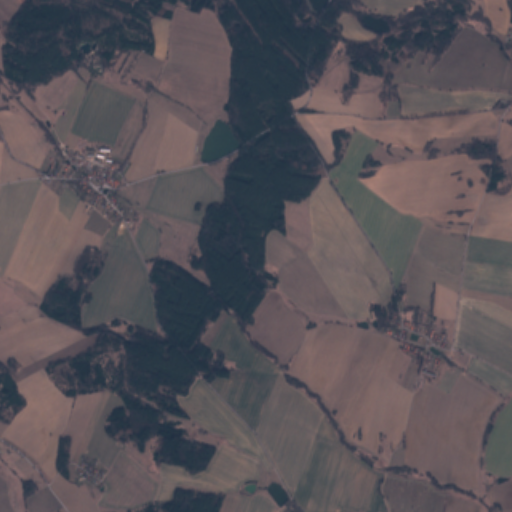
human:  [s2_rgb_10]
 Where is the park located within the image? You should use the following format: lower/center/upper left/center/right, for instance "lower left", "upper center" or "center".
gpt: The park is located in the upper right of the image.
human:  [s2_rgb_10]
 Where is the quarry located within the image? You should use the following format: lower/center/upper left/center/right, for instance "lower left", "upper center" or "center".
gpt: The quarry is located in the upper left of the image.
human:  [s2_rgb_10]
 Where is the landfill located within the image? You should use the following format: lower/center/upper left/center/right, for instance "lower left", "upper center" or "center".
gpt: There is no landfill in the image.